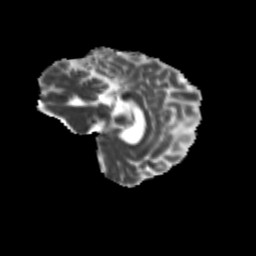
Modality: MD
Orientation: sagittal
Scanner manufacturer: siemens
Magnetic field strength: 3 T
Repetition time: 9.2 s
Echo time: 0.084 s